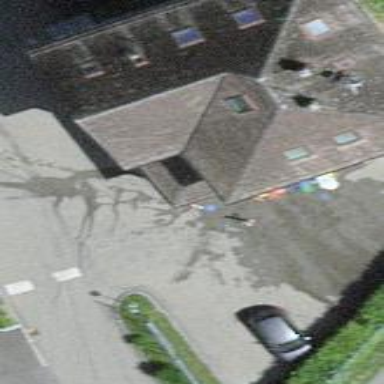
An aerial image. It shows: School building.